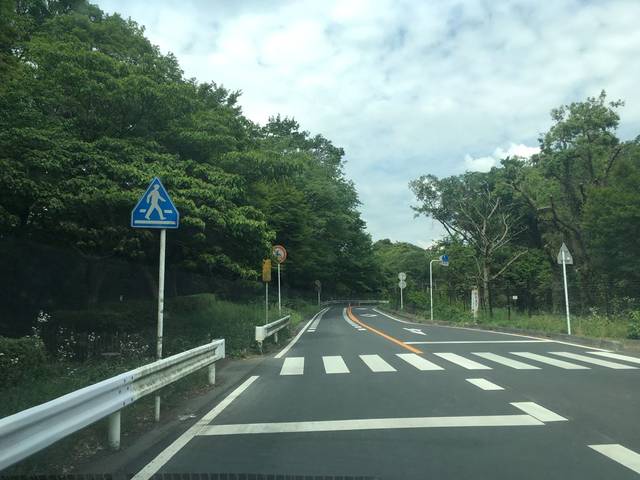
Region: Japan
Coordinates: 35.768, 139.413